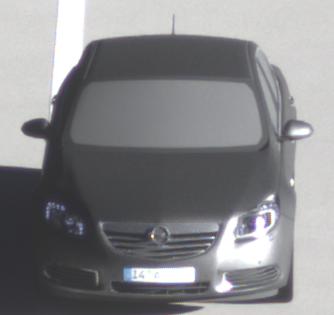
Make: Opel
Model: Insignia 1.6
Detailed model: Insignia (A) Notch Back
Model produced from: 2008/11
Model produced until: 2008/12
Doors: 4
Color: gray
Road condition: dry road
Daytime: sunrise or sunset
Contrast: high contrast